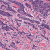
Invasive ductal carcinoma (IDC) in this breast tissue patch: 1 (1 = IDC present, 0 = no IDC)